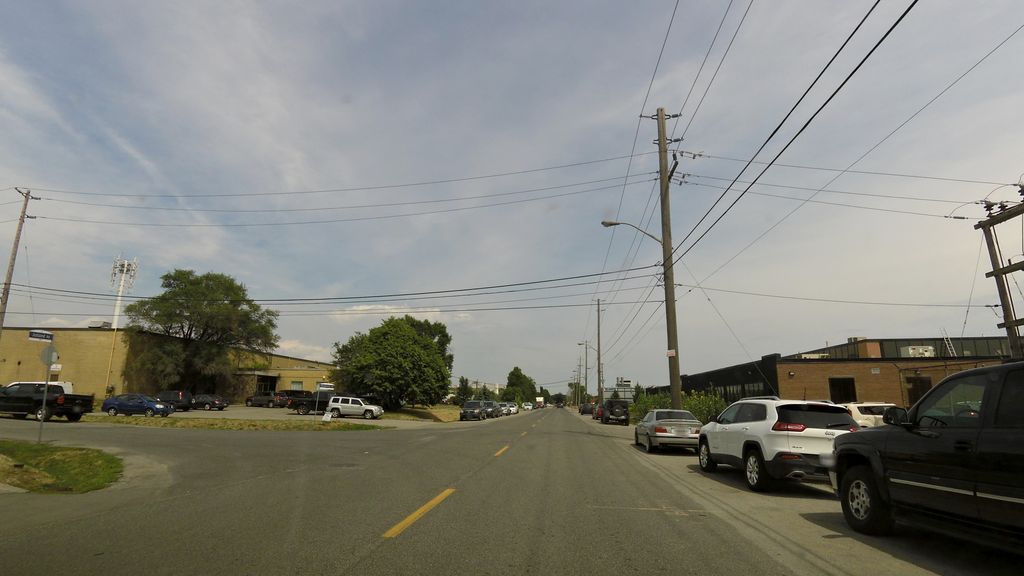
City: toronto